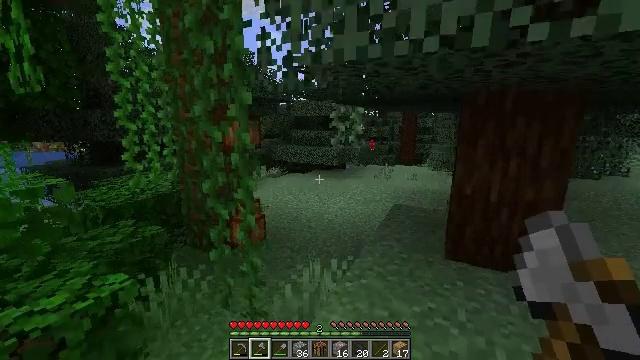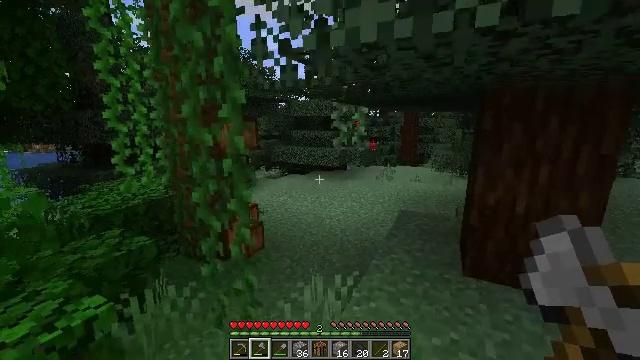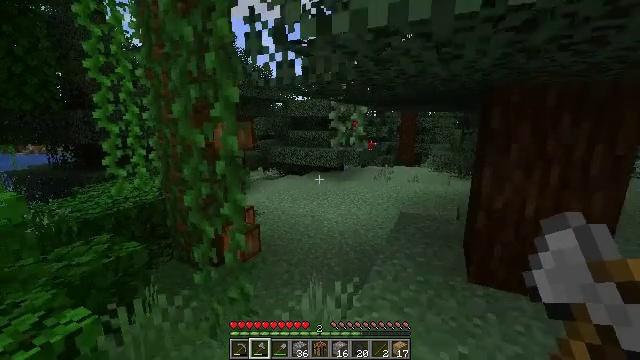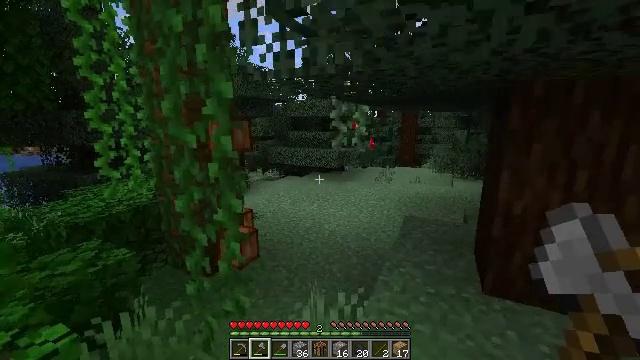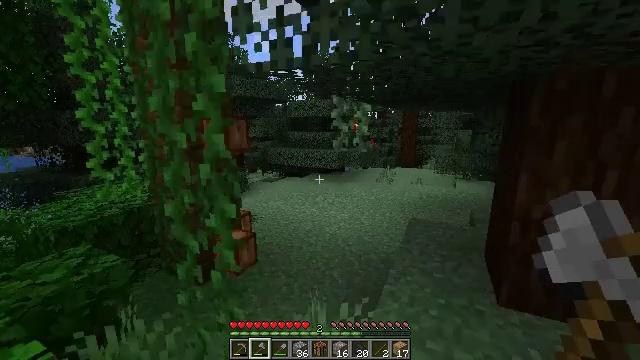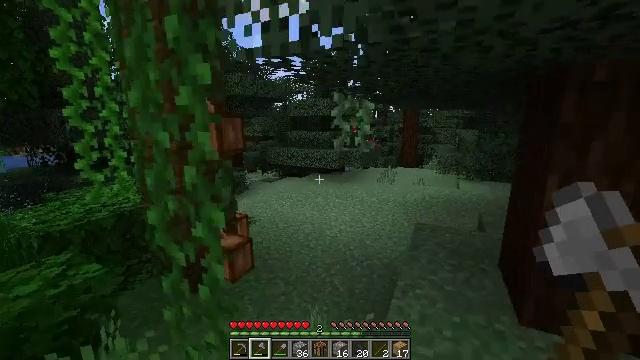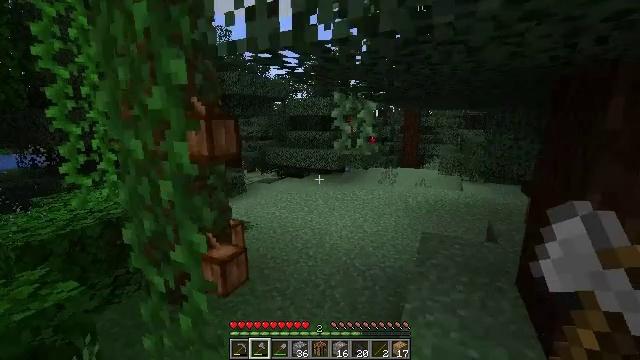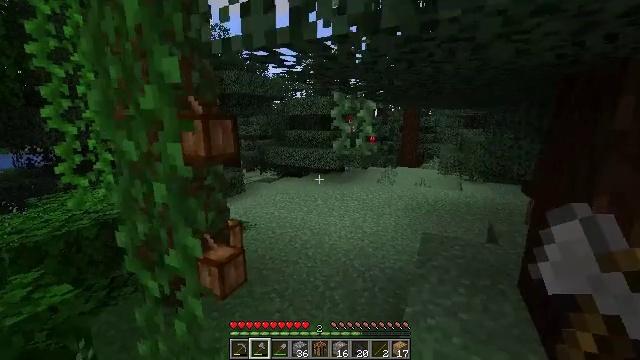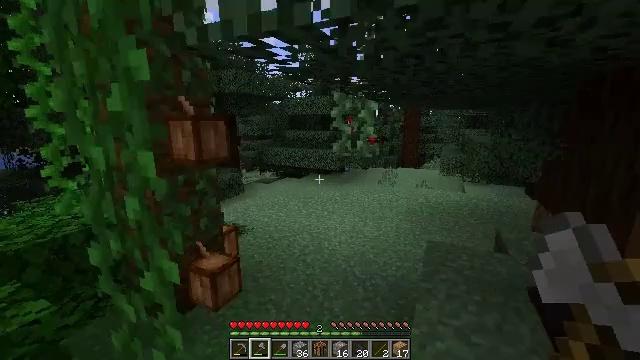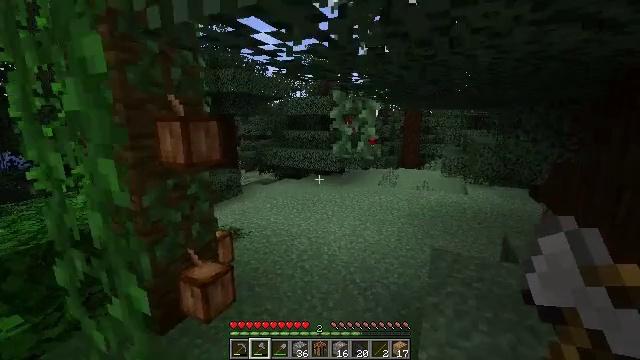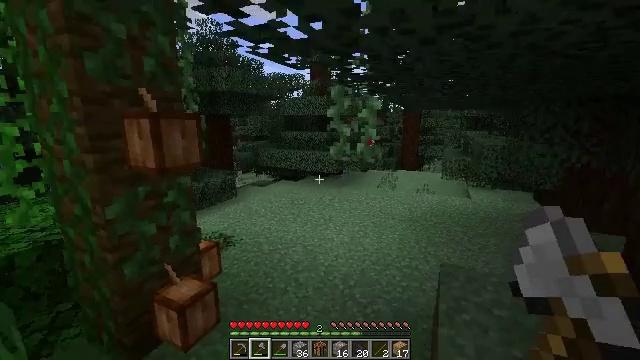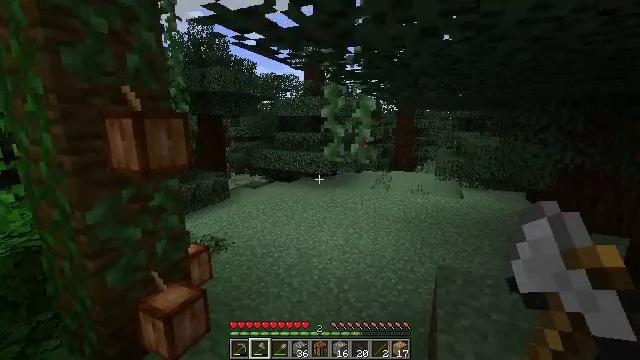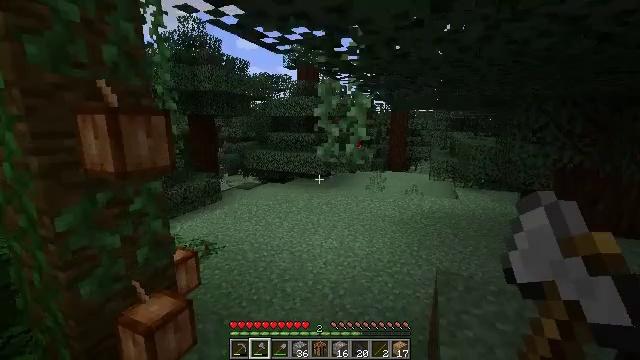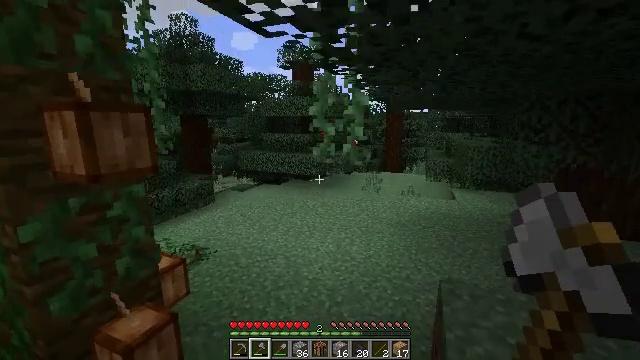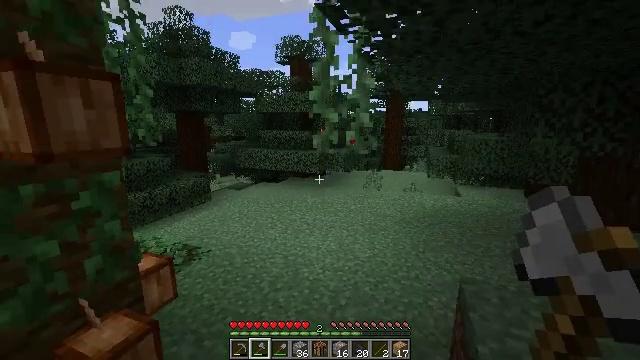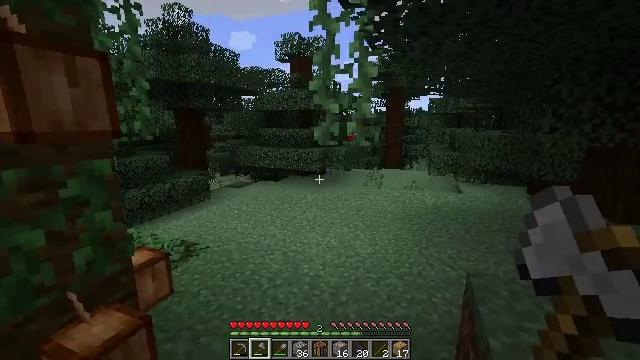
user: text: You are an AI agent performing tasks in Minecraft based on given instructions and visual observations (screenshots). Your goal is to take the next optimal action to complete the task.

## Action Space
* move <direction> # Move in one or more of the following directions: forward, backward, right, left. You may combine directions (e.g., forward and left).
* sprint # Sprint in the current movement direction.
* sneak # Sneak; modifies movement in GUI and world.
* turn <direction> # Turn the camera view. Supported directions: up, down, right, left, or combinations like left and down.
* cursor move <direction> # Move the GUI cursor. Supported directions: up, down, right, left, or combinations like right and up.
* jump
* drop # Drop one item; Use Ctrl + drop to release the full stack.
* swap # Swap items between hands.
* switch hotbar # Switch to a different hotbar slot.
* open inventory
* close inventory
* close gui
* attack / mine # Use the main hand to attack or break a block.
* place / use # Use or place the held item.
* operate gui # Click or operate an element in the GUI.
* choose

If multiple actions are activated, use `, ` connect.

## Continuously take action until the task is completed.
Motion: motion action
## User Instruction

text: End the life of a parrot.
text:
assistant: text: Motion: move forward
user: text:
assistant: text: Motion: move forward
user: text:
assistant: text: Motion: move forward
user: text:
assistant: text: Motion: move forward
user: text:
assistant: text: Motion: move forward
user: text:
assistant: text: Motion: move forward
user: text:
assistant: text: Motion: move forward
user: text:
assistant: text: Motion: move forward
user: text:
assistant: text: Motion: move forward
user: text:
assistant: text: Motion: move forward
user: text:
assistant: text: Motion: move forward, turn right
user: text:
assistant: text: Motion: move forward, turn right
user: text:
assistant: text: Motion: move forward, turn right
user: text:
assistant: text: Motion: move forward
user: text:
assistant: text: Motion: move forward
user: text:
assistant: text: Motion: move forward
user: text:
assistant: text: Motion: move forward
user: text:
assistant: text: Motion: move forward
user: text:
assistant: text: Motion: move forward
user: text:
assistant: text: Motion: move forward
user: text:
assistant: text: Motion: move forward
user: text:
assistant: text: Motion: move forward
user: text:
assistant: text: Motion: move forward
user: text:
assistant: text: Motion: move forward
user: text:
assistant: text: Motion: move forward
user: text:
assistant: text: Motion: move forward
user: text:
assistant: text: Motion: move forward
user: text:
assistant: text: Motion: move forward
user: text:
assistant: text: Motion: move forward
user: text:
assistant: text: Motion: move forward